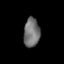
Tissue: prostate
Cell type: T cells
Senescence score: 0.3532
Nuclear area (px): 459
Mean DAPI intensity: 113.505